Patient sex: M
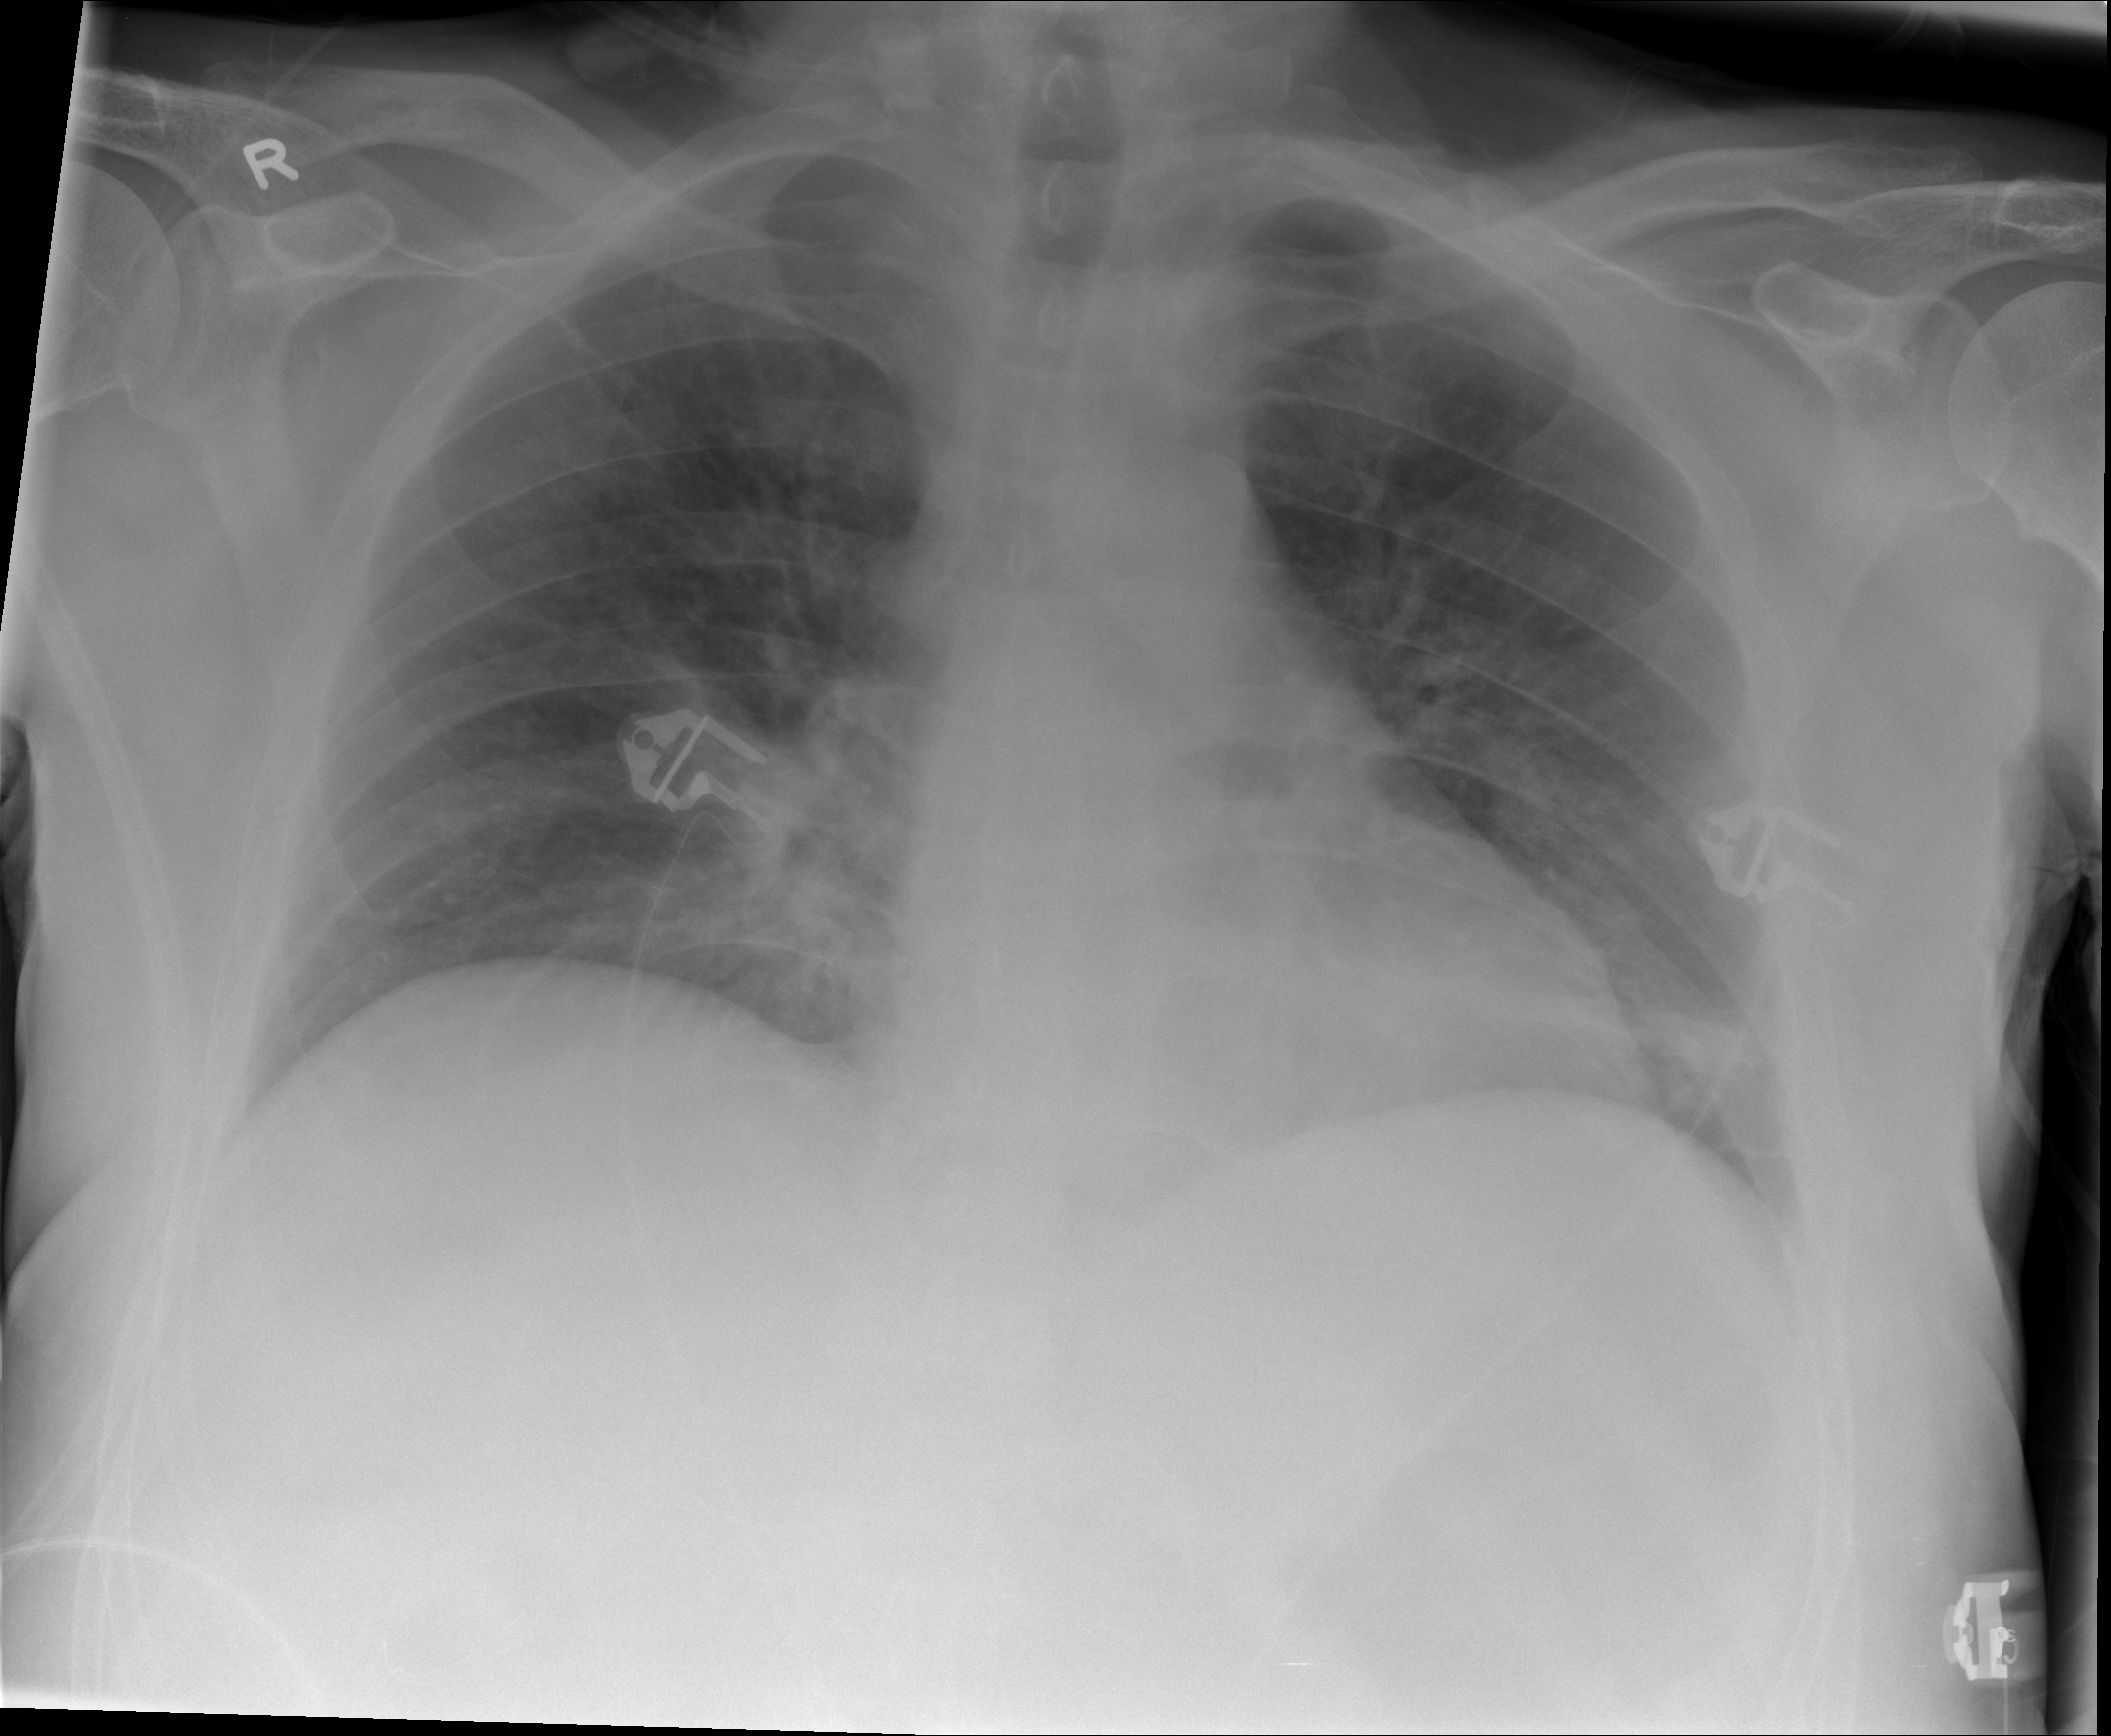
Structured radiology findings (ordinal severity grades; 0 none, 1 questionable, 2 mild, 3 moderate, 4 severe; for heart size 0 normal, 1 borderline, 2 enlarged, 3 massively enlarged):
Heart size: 0
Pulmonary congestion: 0
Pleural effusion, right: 0
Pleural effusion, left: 0
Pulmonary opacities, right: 0
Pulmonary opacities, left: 0
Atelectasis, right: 0
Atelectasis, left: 1